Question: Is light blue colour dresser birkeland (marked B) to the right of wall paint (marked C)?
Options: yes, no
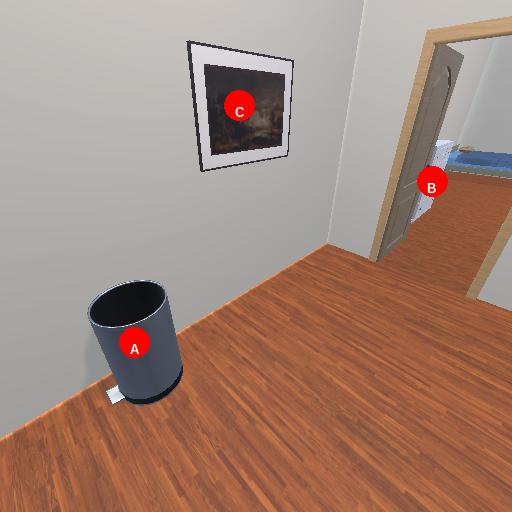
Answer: yes